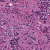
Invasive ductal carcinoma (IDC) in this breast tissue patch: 1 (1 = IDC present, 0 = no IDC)